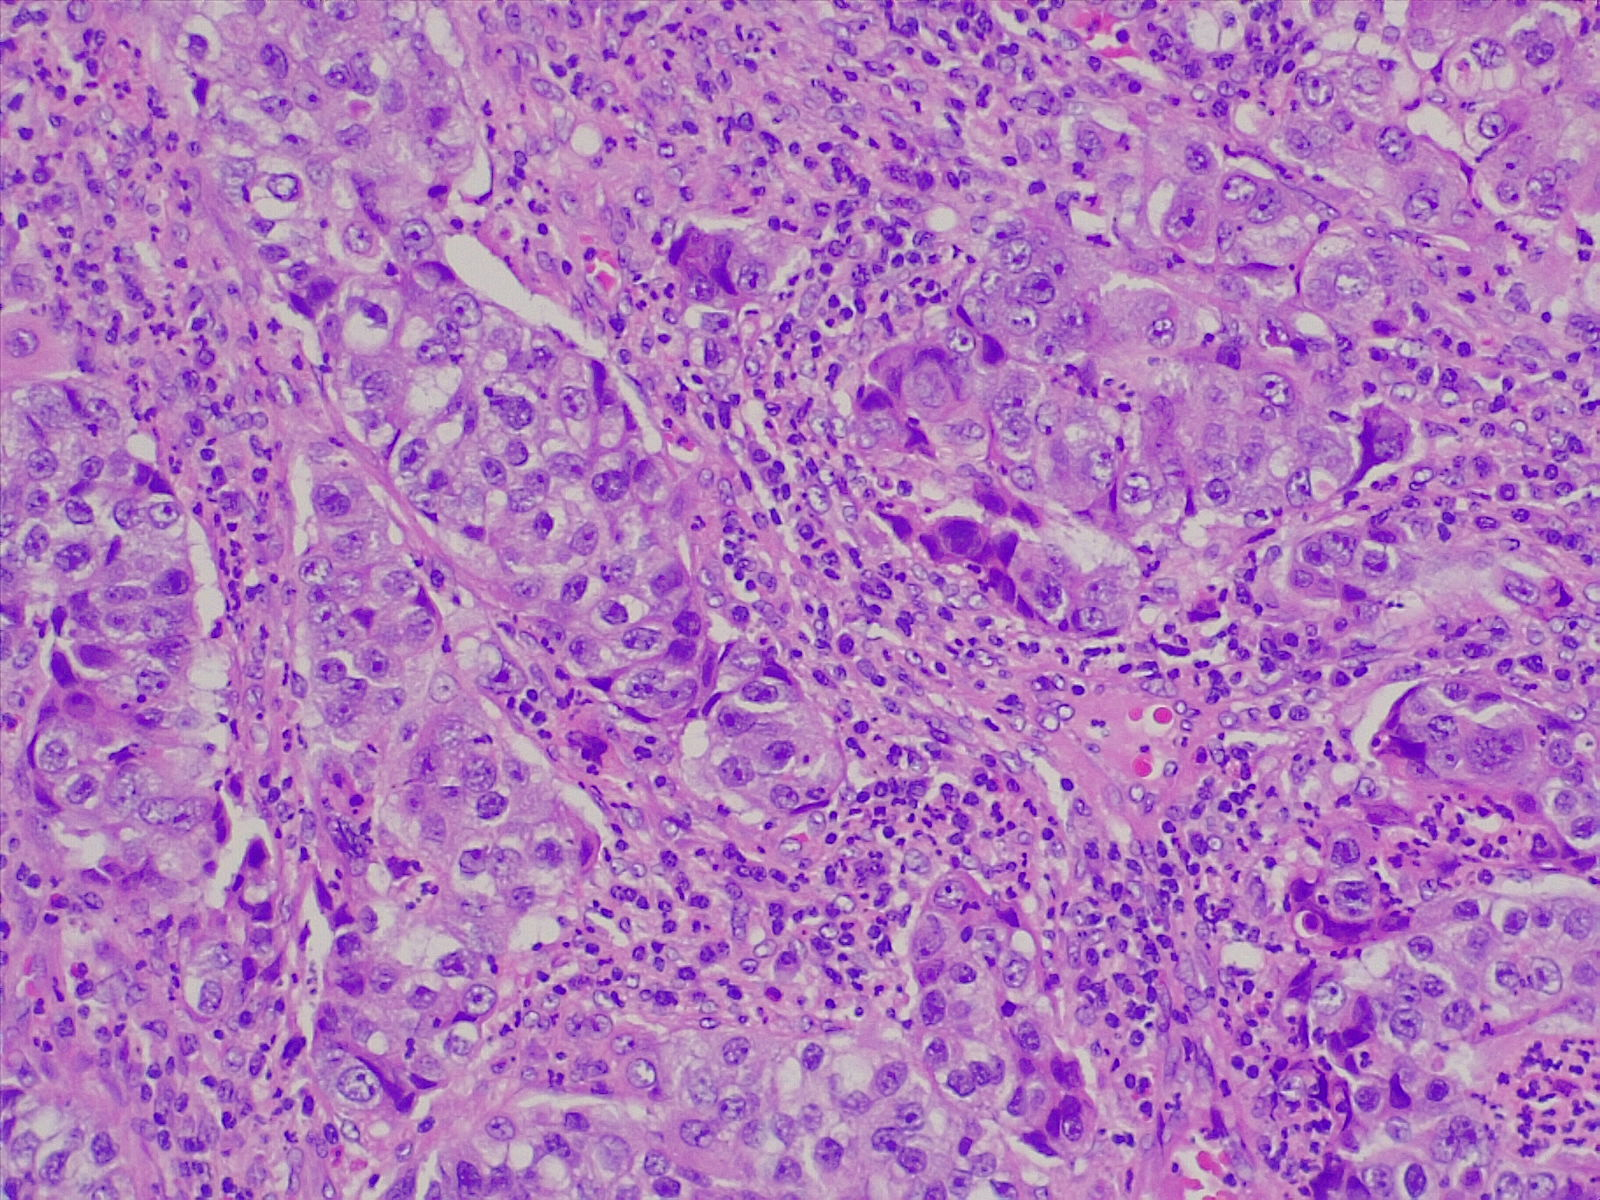
Label: lung squamous cell carcinoma, poorly differentiated